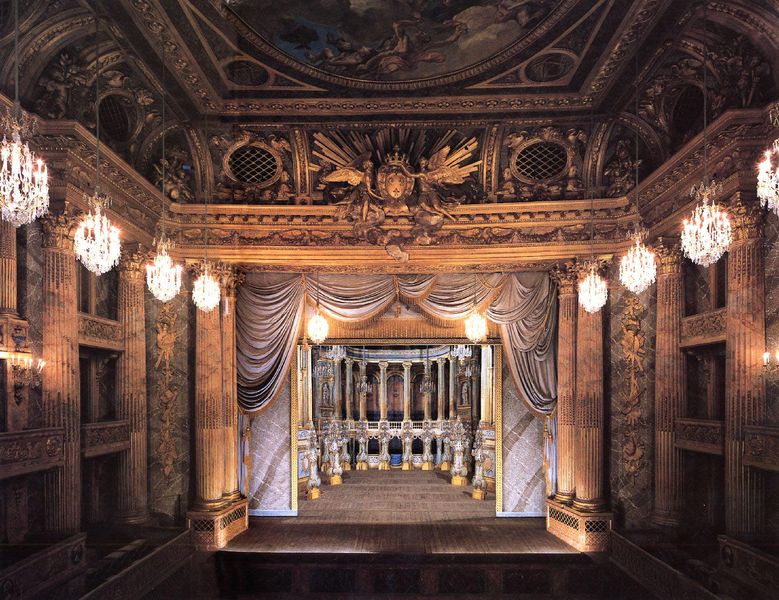
Titel: Versailles, Opernhaus
Künstler: Ange-Jacques Gabriel
Standort: Versailles (EU - F)
Schlagwörter: dunkel, gemälde, braun, licht, säule, säulen, gebäude, malerei, ornament, vorhang, kirche, gold, bühne, oper, theater, empore, pilaster, kerzen, kronleuchter, leuchter, logen, fluchtpunkt, fresko, saüle